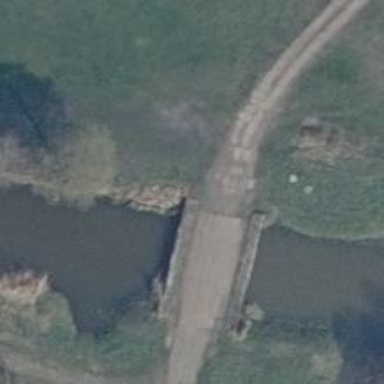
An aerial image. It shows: Track road on bridge with grade 1 track type.